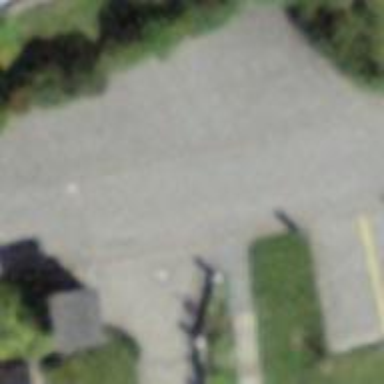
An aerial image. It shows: Set of steps on the road.